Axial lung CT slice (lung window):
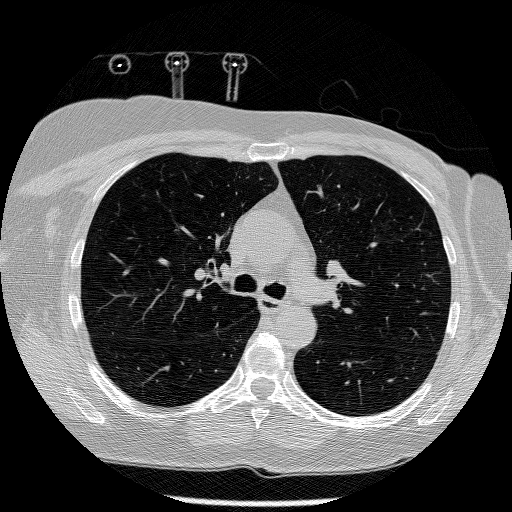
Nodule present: no